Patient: sex F, age 64
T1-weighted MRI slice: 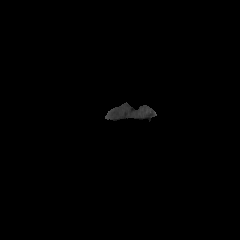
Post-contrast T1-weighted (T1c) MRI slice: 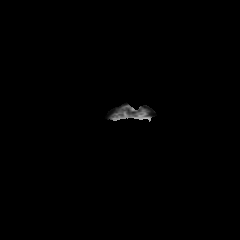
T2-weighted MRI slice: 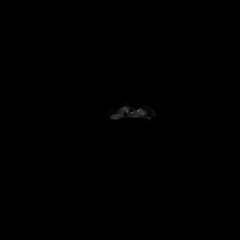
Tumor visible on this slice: no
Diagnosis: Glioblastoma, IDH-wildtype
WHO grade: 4